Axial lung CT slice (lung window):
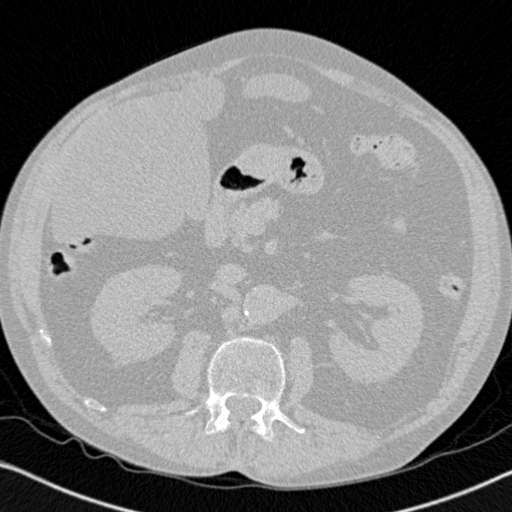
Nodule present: no